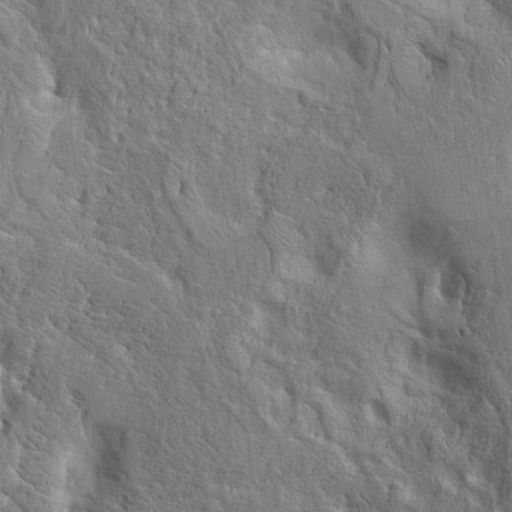
Objects detected: cone, cone, cone, cone, cone, cone